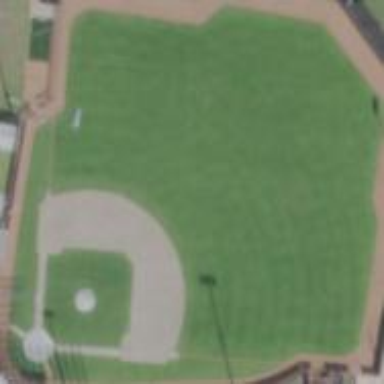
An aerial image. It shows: Baseball pitch for leisure land.